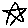
Label: star